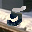
Label: 5